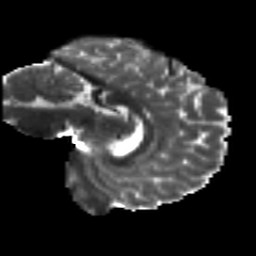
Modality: T2w
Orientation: sagittal
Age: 24
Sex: male
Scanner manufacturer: siemens
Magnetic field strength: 3 T
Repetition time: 8.8 s
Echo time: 0.085 s